Chest X-ray:
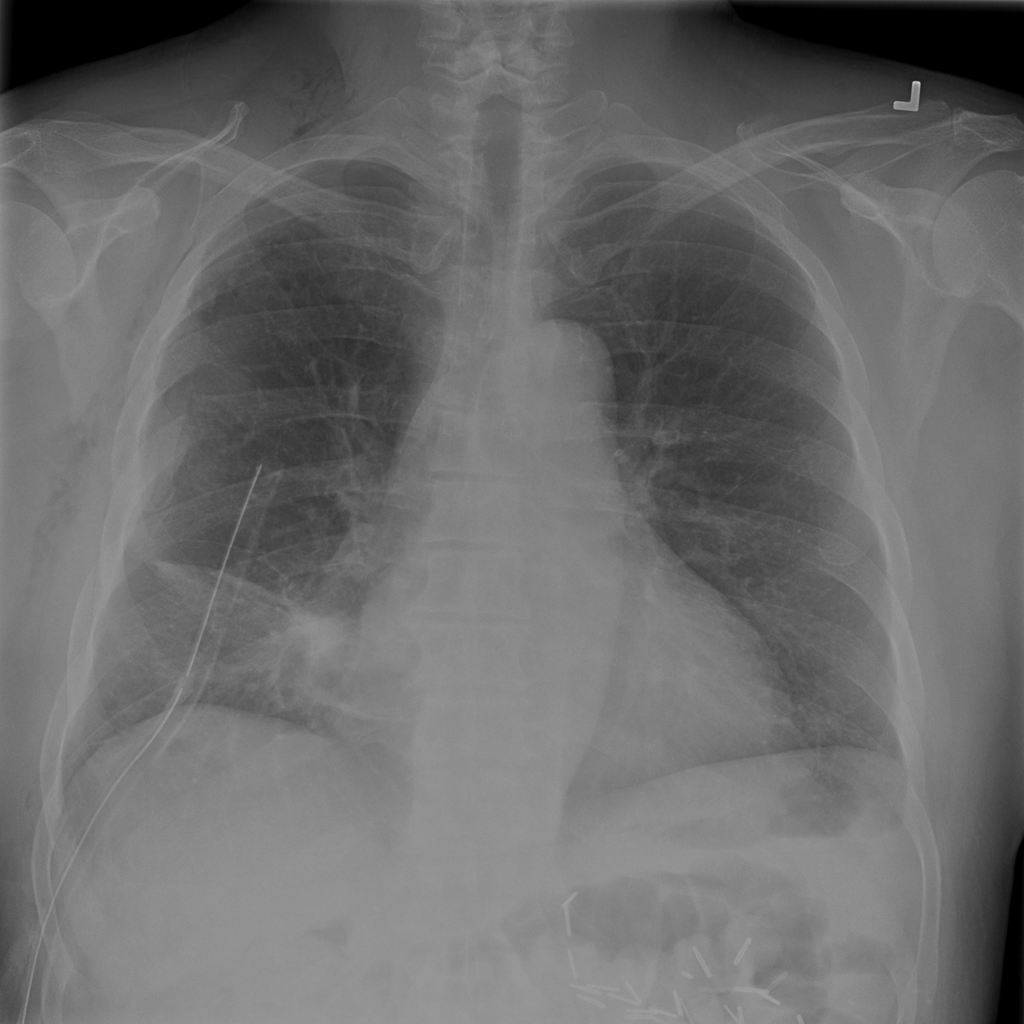
Findings: Consolidation, Fracture
No abnormal finding: no